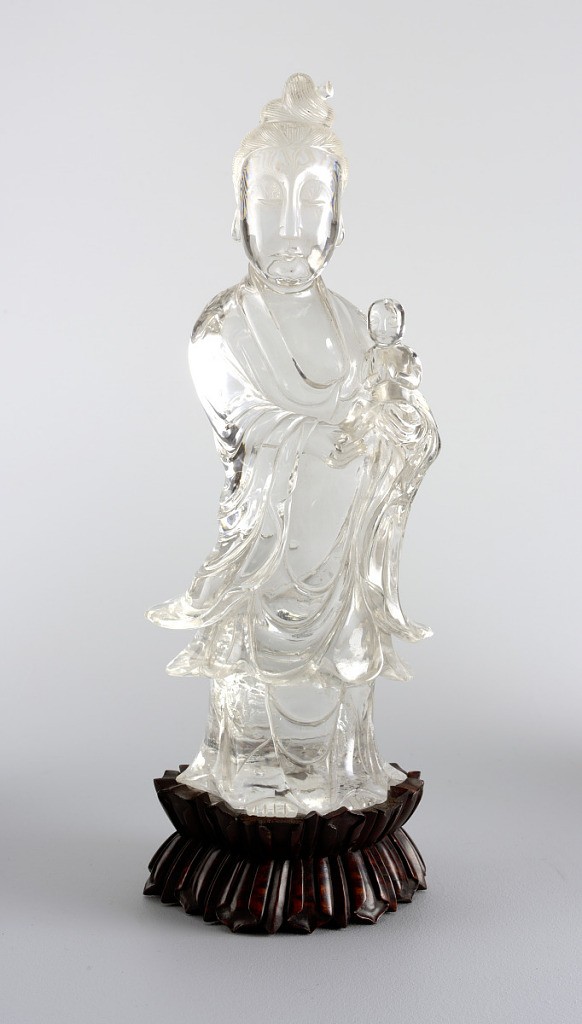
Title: Standing Songzi Guanyin
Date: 19th century
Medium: rock crystal; wood
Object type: devotional sculpture
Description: Standing 'Guanyin' ('Quan-yin' Goddess of Mercy) holding naked baby with both hands supported on left arm, baby shown with hands in prayer; edges of tunic and skirts shown ruffled at hem; etched hair dressed in a coiled bun, secured with pin. Transluscent inclusions.